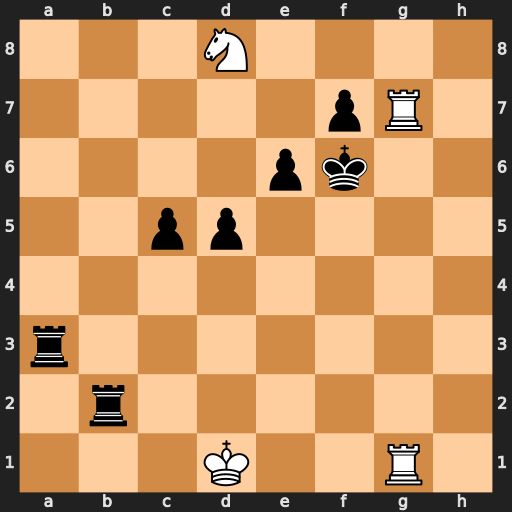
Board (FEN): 3N4/5pR1/4pk2/2pp4/8/r7/1r6/3K2R1
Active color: w
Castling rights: -
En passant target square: -
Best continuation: Rxf7+ Ke5 Re1+ Kd4 Rf4+ Kd3 Rf3+ Kc4 Rxa3